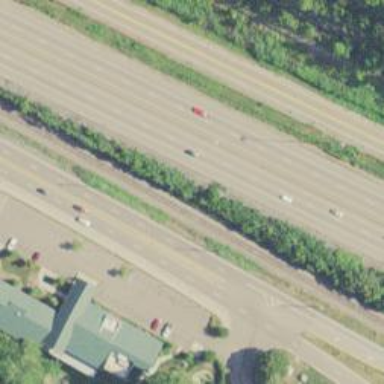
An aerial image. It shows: Primary highway.